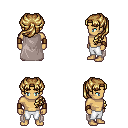
a pixel art fantasy rpg character, male body template, human, tanned skin, gray cape, white pants, blonde princess hairstyle, leather bracers, four views (front, back, left, right), 2x2 character sprite sheet, small pixel art, hard edges, no anti-aliasing